Question: So I have 3 elements: the Nav bar which is the container and stretches across the whole screen, the logo which should be contained and positioned to the left (although the height is bigger than the container so I don't know if this causes a problem) and the navigation menu which should be exactly in the middle of the page. Sorry for the bad paint picture but I wanted to be able to show what I mean:

I've tried multiple ways to do this, made the Nav bar a block and the nav menu and logo inline-blocks and tried to text-align: center the nav menu but it stays to the left. I could use a percentage margin here to try get it to the middle but it seems off center if I try it on different screens. I tried to just use margin: auto 0; on the nav menu and it centers it but then appears below the menu not inside the nav bar. The closest I've come is having the logo outside the nav bar div then the nav bar floated next to it, but then margin: auto 0; would only put it in the center of the shortened nav bar and not the center of the page.
Thanks in advance.
Edit:
It works by floating the logo left within the navBar div like so:
'''
#navBar {
background-image: url('transp50.png');
min-width: 100%;
height: 50px;
}
#logo {
float: left;
width: 200px;
}
#navmenu {
margin: 0 auto;
width: 350px;
}
'''
The only thing that doesn't work with this, is that when I resize the window to be small the menu elements get knocked onto another line. Anyway to prevent this?
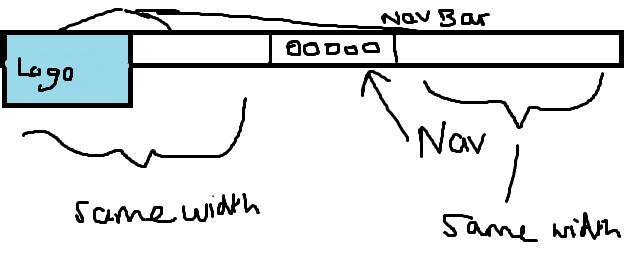
Answer: Have the logo float to the left side, and then it will not interfere with the width of the Nav bar. Your LOGO image should be inside the NAV bar element and float:left, set the width, but ensure that the min-width of the nav bar is equal (or greater) to the width of the image and the nav menu.
Your picture is awesome.
Pseudo code / HTML5:
'''
<nav>
<a>menu element</a>
...
<a>menu-element</a>
</nav>
<img id="logo" src="..." width="120">
'''
CSS:
'''
nav {
width:100%;
text-align:center;
padding-left:120px; // the same width as the logo to prevent overlap
}
nav > a {
display:inline-block;
}
#logo {
float:left;
width:120px;
}
#logo::after {
clear:both; //clears the floating element space.
}
'''
There are various guides about working this better to ensure that the nav elements Never move within the width of the logo, as in, the nav elements always stay 120px away from the left hand side of the screen, but this is a starting point for you
## ANSWER PART 2
> The only thing that doesn't work with this, is that when I resize the
window to be small the menu elements get knocked onto another line.
Anyway to prevent this?
Without seeing your HTML for this section, I am guessing you need to use 'min-width' to stop the '#navmenu' section shrinking.
so judging that the 350px is your minimum working width for that #navmenu add:
'''
#navBar {
min-width:550px; //200+350
}
'''